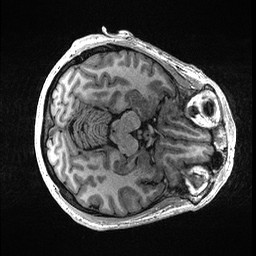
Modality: T1w
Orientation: axial
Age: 38
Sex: male
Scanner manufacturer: ge
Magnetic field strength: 3 T
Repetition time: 0.006952 s
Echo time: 0.00292 s